Interaction volume radius: 10 \u00c5
Interaction volume height: 20 \u00c5
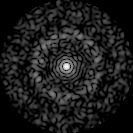
Disorder parameter: 0.8397